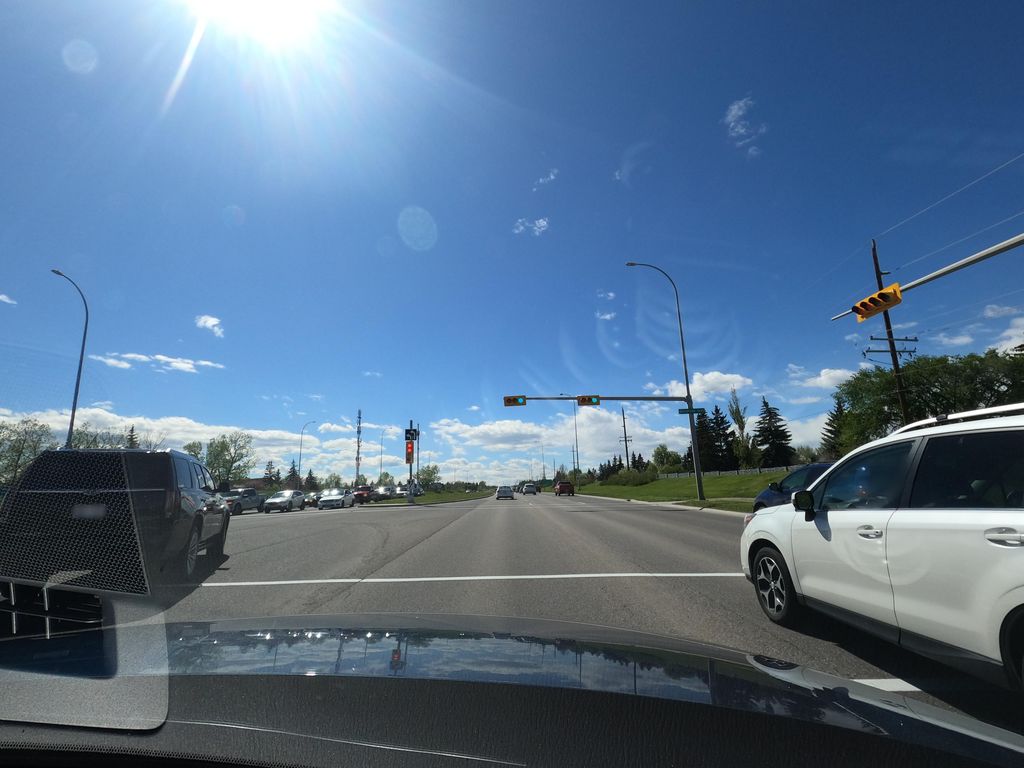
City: calgary